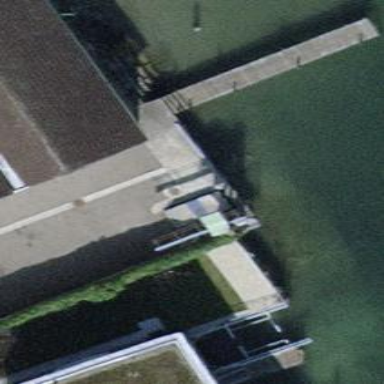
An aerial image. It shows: Man-made pier.